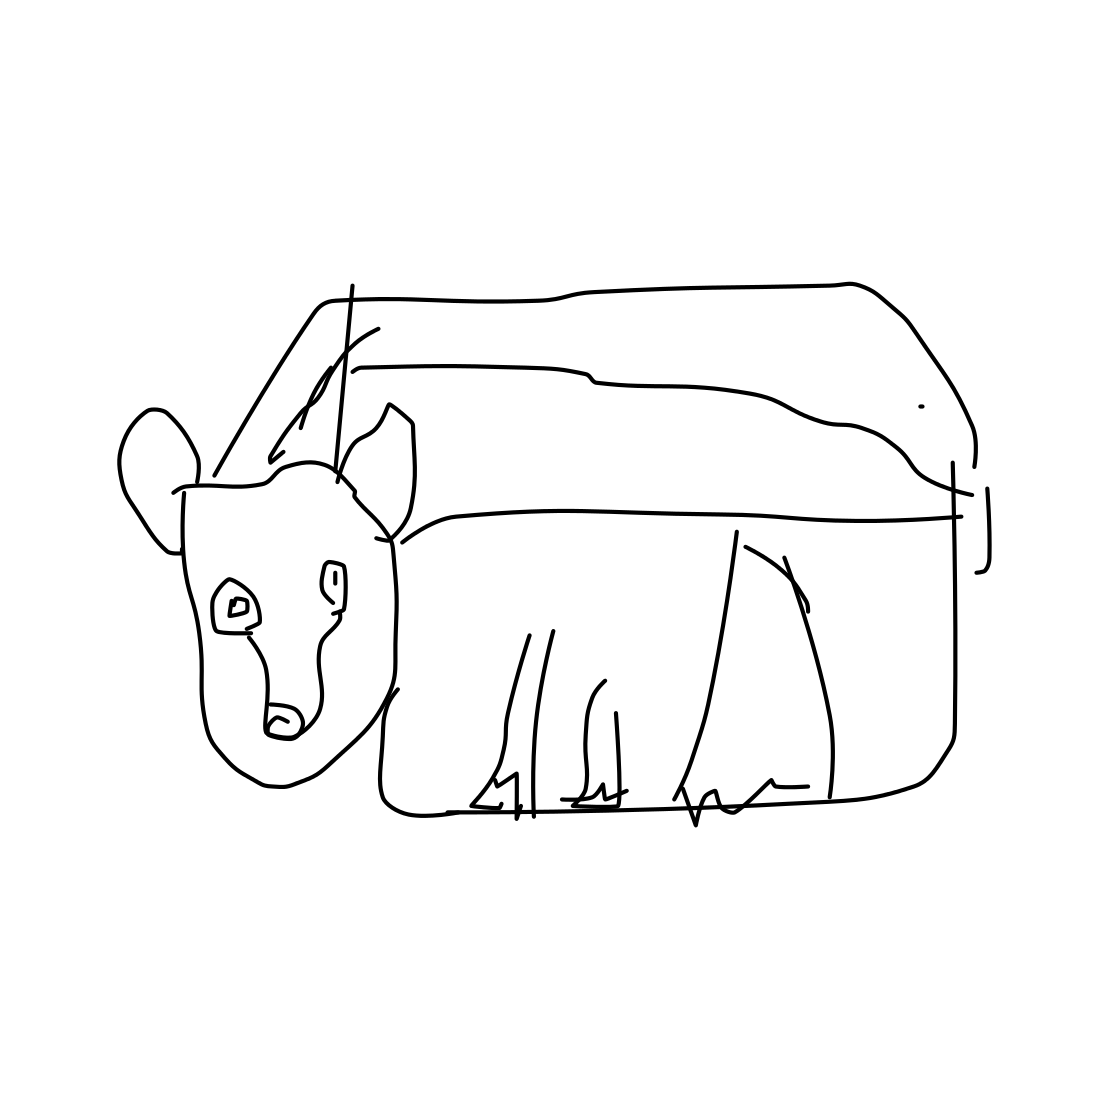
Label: bear (animal)